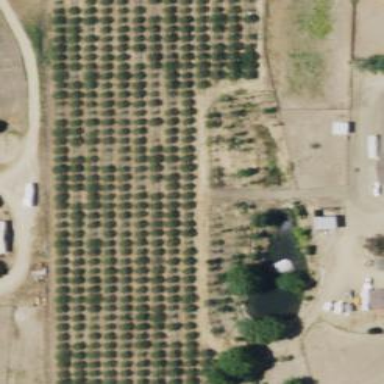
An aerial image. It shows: Orchard.